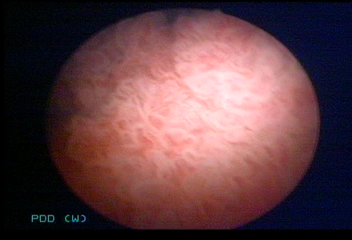
Modality: WLC
Class: Malignant
Subclass: HighGradePapillary
Lesion: L1
Stage: T1
Morphology: Papillary
Bladder cancer association: Yes
Annotated structures: Tumor